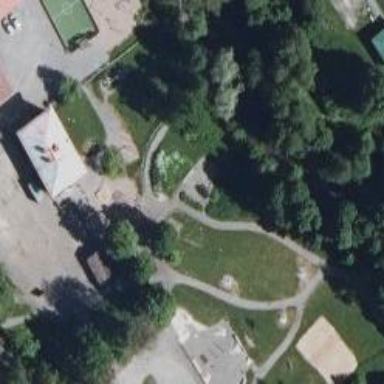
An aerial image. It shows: Fitness station in leisure land area.